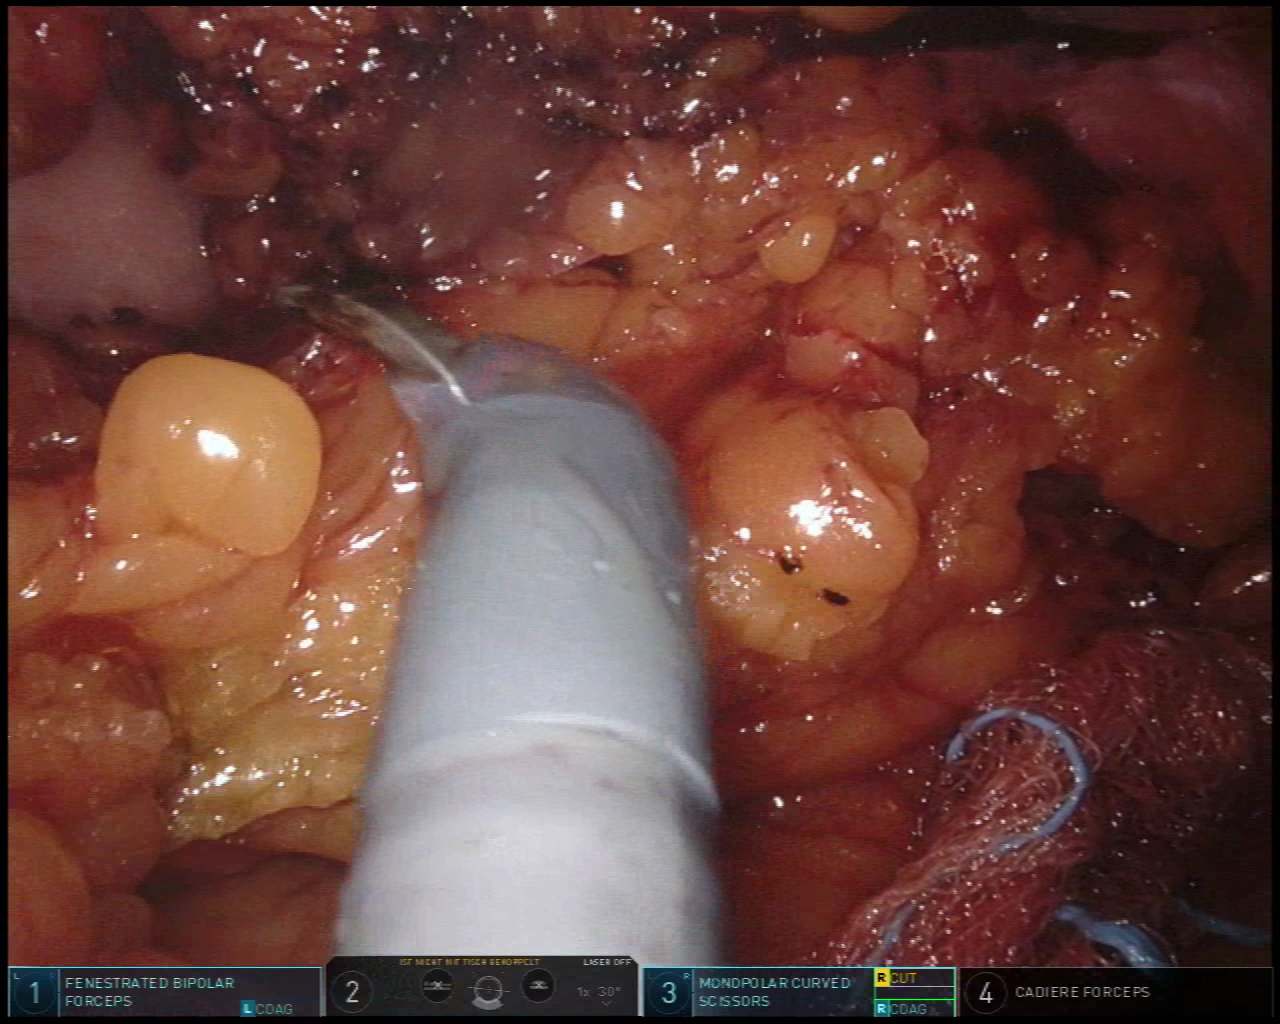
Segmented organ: stomach
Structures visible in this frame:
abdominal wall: no
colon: no
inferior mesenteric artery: no
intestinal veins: no
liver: no
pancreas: no
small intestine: no
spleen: no
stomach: yes
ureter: no
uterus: no
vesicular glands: no